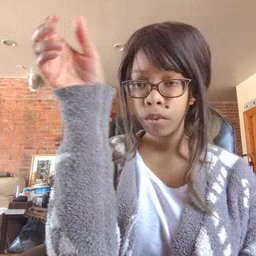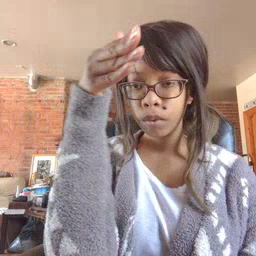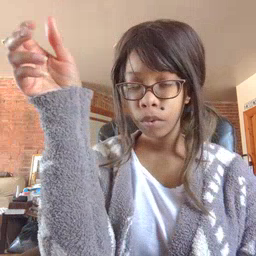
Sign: flag